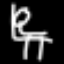
Label: chair